Field crop: tomato
Growth stage: 1
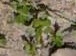
Species: portulaca